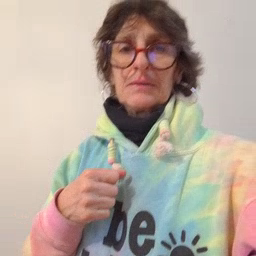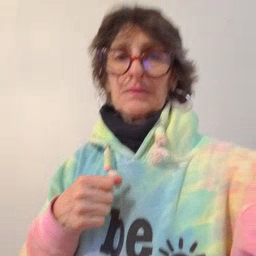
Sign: milk